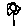
Label: flower